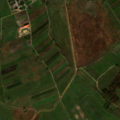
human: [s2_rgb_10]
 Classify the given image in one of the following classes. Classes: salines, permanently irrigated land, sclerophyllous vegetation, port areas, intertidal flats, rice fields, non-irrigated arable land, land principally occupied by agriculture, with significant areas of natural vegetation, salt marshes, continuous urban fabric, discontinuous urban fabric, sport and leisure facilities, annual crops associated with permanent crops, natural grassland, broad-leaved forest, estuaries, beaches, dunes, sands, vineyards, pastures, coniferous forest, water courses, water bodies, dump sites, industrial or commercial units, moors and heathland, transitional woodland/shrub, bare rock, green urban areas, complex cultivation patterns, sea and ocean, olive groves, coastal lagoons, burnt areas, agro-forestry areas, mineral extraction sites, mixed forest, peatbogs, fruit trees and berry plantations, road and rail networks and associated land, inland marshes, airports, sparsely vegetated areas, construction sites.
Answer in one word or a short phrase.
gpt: discontinuous urban fabric, non-irrigated arable land, vineyards, complex cultivation patterns, natural grassland, inland marshes